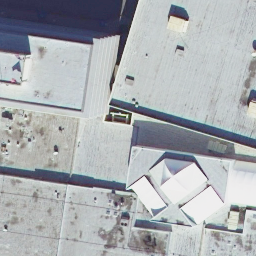
Label: buildings